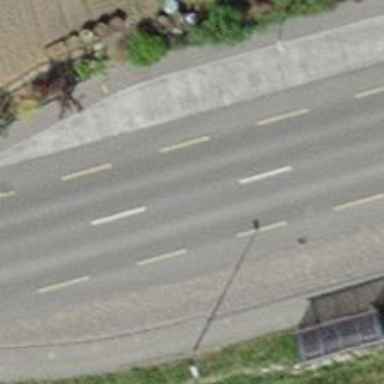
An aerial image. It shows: Bus stop with stop position for public transport.